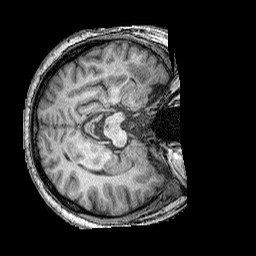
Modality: T1w
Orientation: axial
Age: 50
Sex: male
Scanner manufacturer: siemens
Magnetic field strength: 3 T
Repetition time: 2.25 s
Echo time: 0.00415 s